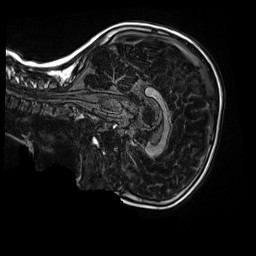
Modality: MP2RAGE
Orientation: sagittal
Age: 9
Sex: female
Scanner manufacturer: siemens
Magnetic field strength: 3 T
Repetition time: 4 s
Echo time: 0.00303 s